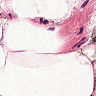
Metastatic tissue present: no